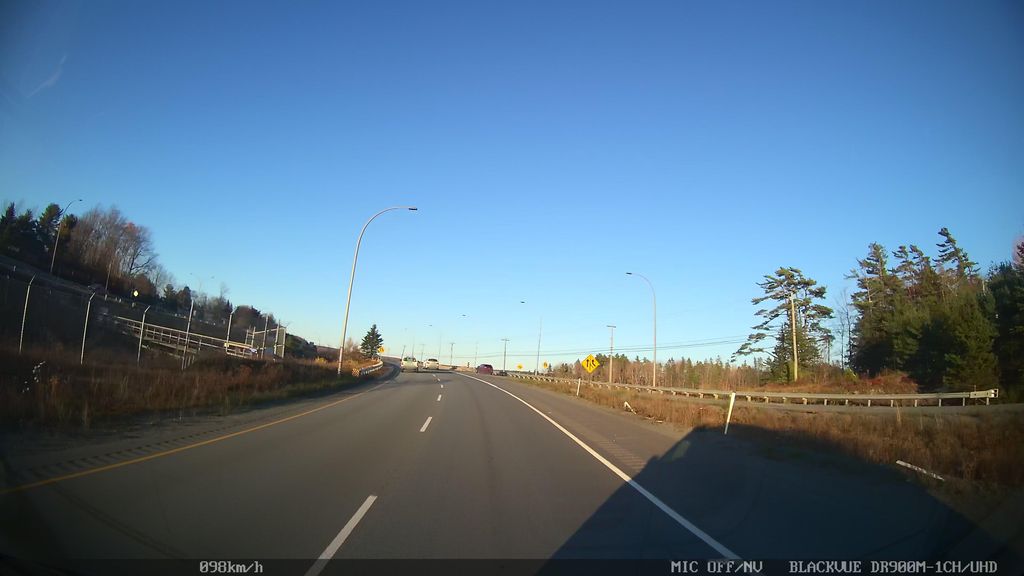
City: halifax